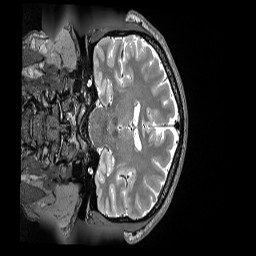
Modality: T2w
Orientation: coronal
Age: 41
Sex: male